Interaction volume radius: 5 \u00c5
Interaction volume height: 45 \u00c5
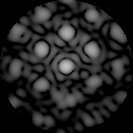
Disorder parameter: 0.3771